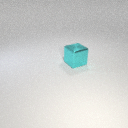
large cyan metal cube